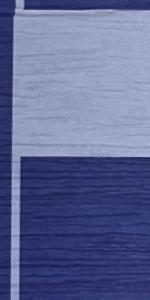
Label: Empty